Interaction volume radius: 10 \u00c5
Interaction volume height: 45 \u00c5
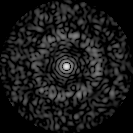
Disorder parameter: 0.828